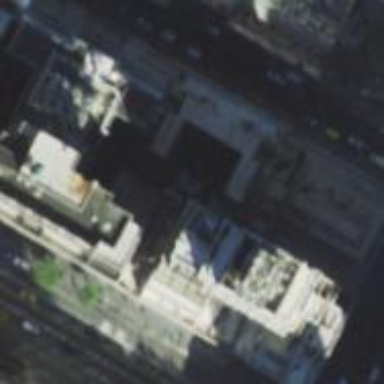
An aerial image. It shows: Building with flat concrete roof.